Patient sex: M
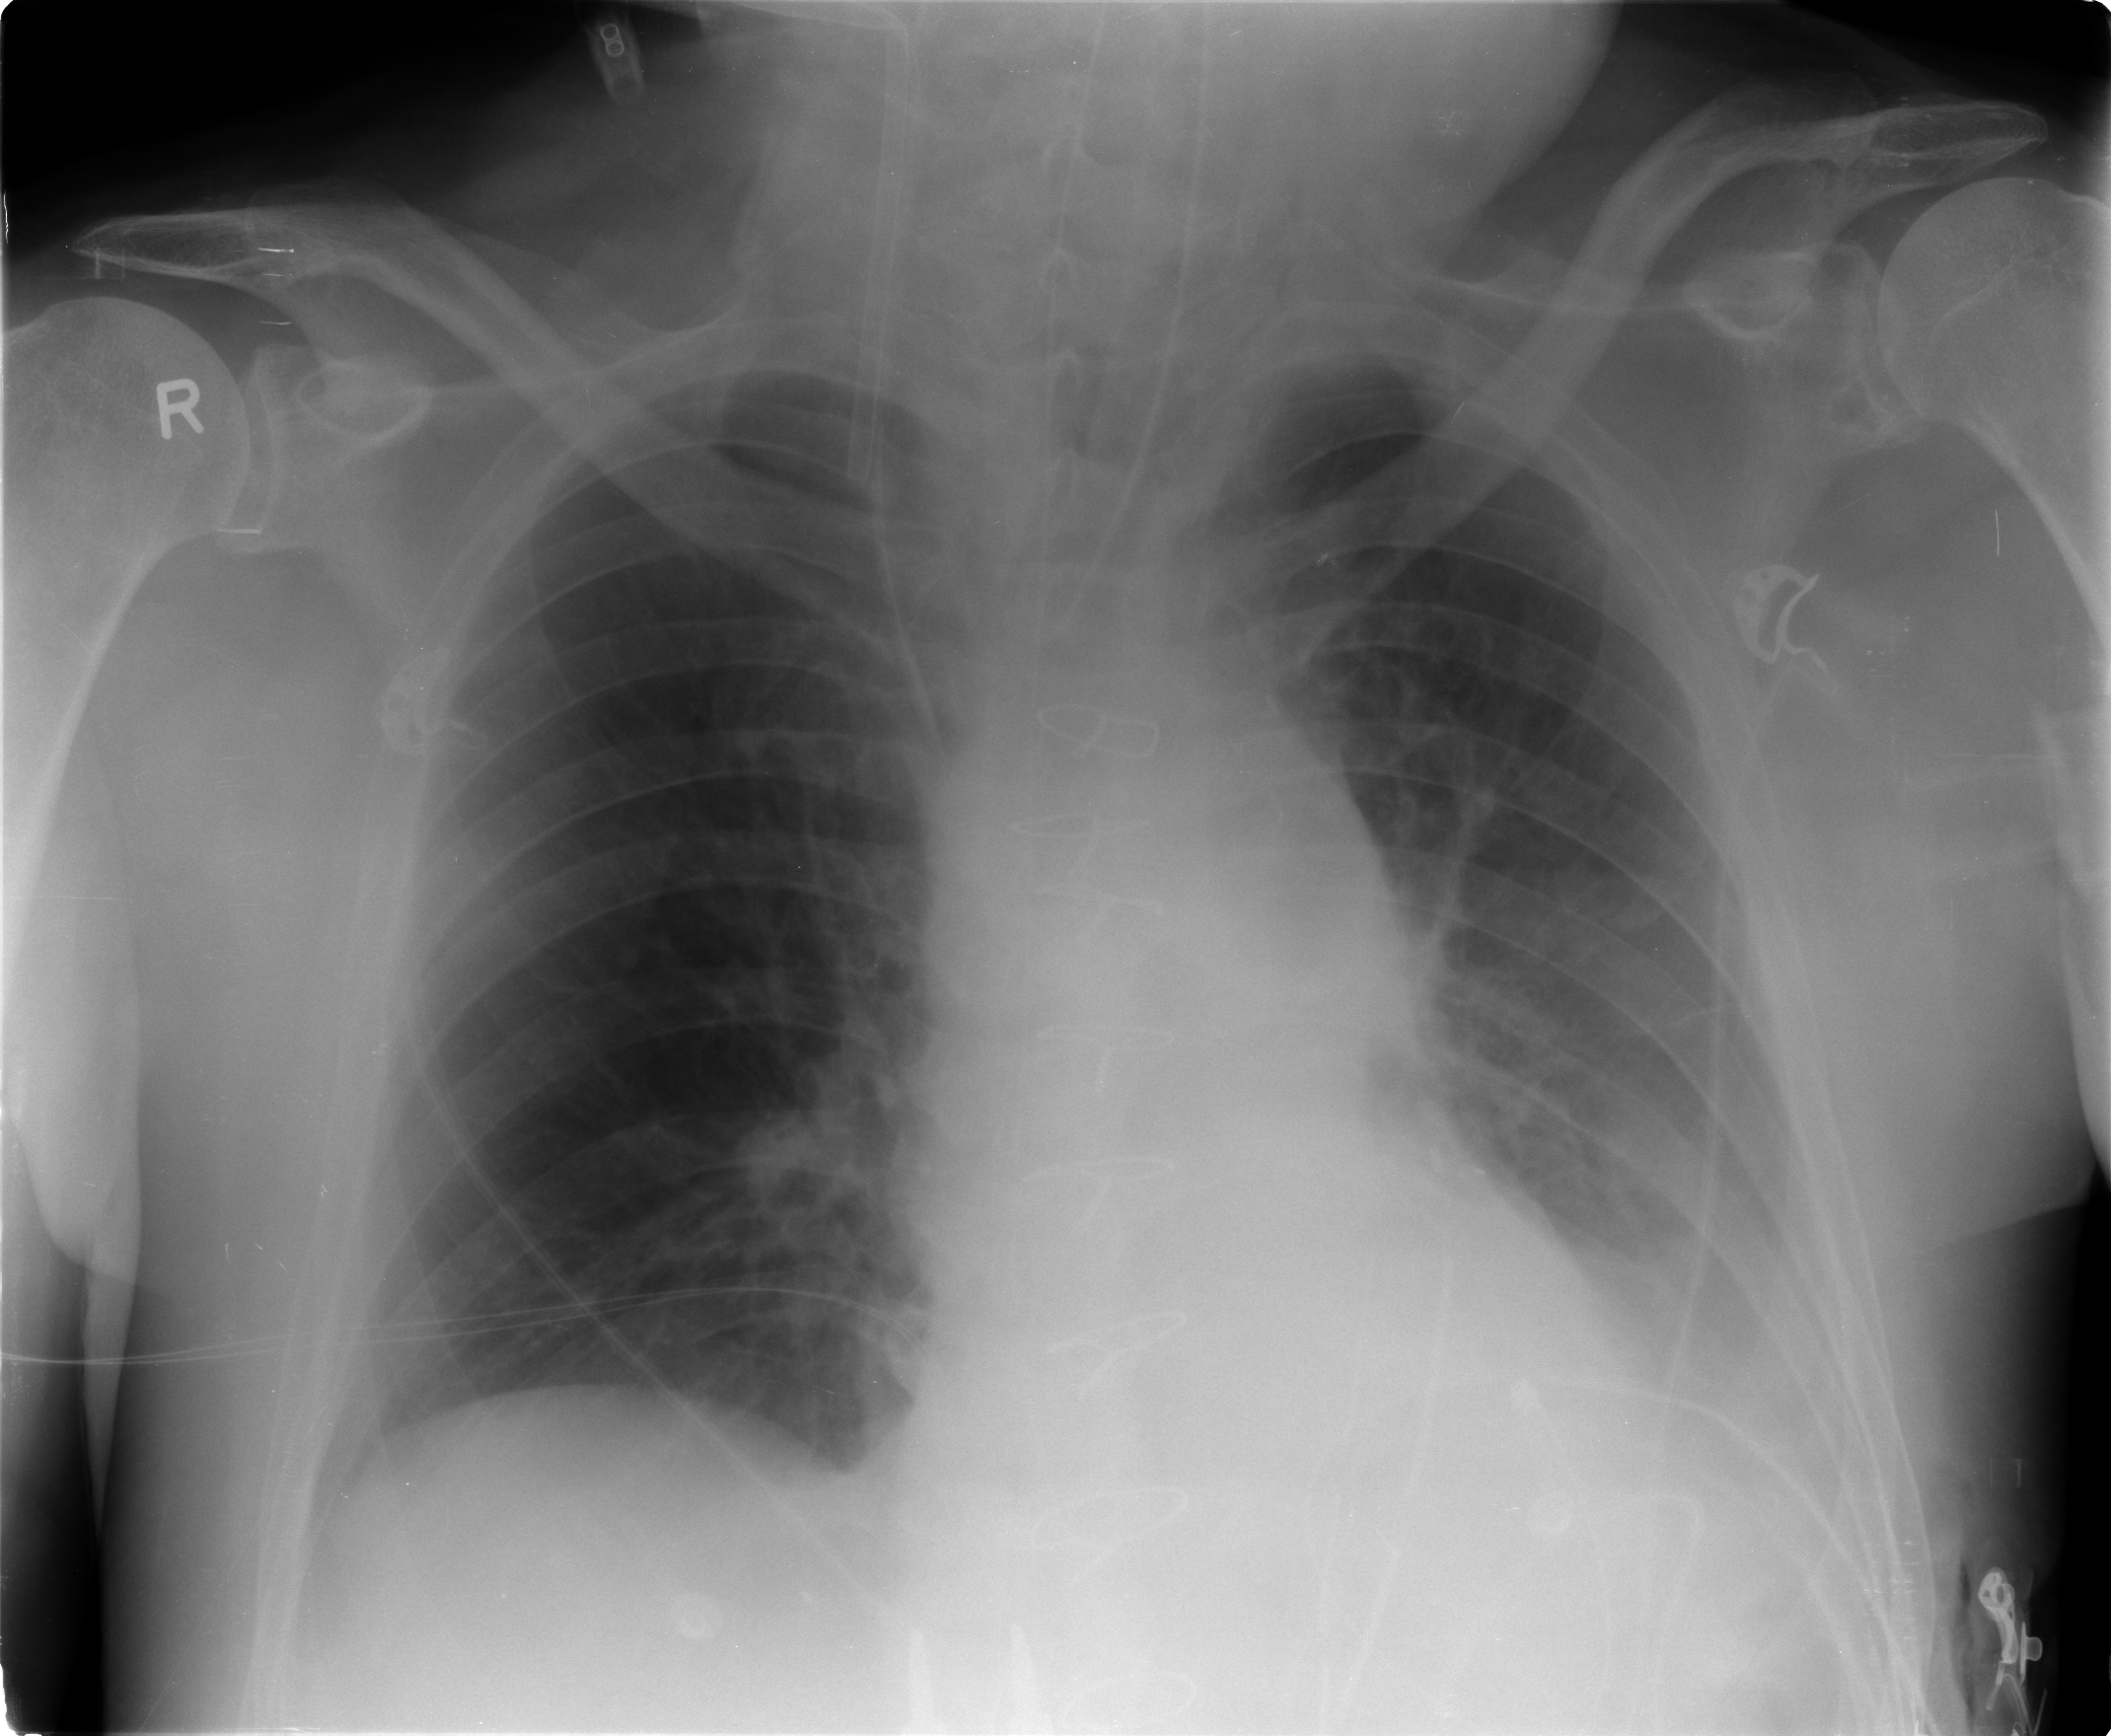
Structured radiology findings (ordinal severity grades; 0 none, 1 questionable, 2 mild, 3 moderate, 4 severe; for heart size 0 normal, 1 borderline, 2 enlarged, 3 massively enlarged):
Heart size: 0
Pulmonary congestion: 1
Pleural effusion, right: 0
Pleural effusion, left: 3
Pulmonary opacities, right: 0
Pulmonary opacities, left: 0
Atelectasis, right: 0
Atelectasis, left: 2